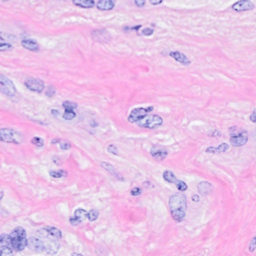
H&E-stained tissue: Breast